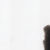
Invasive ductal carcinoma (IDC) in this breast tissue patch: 0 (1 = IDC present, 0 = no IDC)